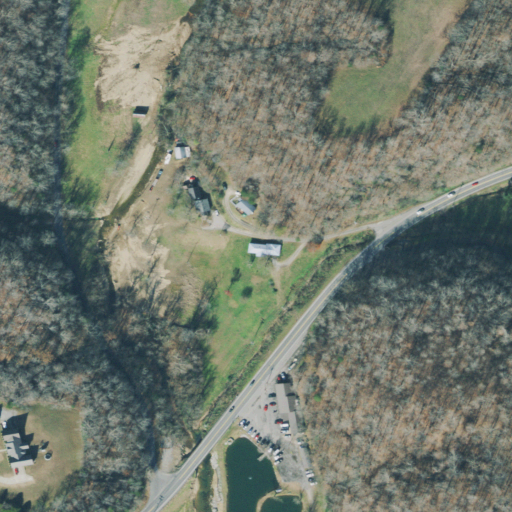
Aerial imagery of valley in Tennessee named Hub Hollow containing deciduous forest, open development, pasture, low intensity development, medium intensity development, mixed forest, and open water